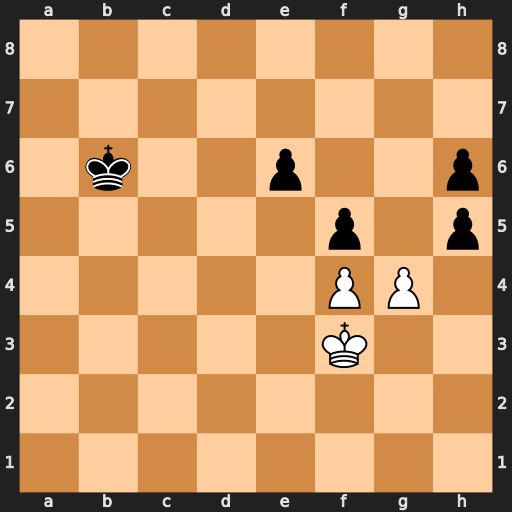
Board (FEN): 8/8/1k2p2p/5p1p/5PP1/5K2/8/8
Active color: w
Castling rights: -
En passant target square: -
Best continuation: g5 hxg5 fxg5